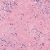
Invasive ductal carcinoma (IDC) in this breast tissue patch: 1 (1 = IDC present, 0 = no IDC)